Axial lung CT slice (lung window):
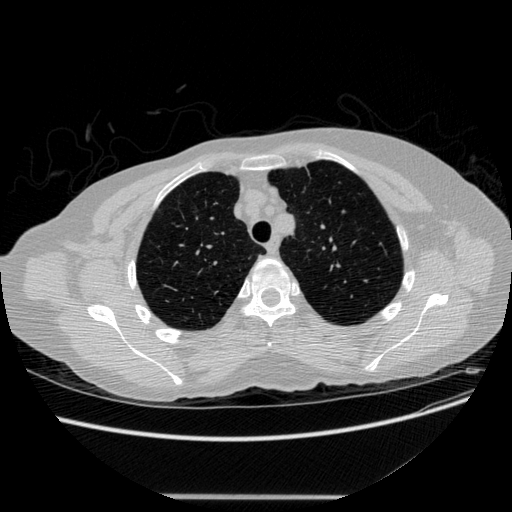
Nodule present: no